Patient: sex M, age 61
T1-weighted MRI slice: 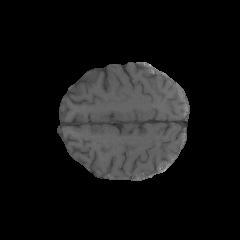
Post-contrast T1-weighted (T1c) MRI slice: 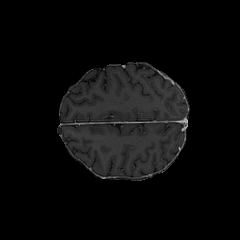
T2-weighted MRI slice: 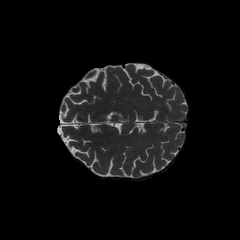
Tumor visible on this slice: no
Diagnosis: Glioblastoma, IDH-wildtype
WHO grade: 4